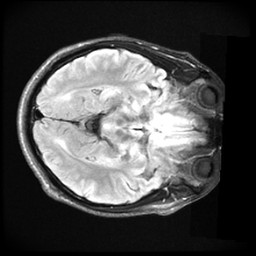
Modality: FLAIR
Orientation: axial
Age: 24
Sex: male
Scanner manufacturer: ge
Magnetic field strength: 3 T
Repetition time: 11 s
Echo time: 0.1497 s